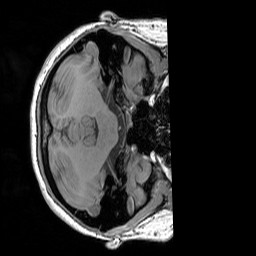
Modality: T1w
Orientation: axial
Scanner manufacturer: siemens
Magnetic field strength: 3 T
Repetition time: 1.83 s
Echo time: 0.00303 s